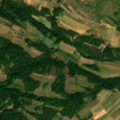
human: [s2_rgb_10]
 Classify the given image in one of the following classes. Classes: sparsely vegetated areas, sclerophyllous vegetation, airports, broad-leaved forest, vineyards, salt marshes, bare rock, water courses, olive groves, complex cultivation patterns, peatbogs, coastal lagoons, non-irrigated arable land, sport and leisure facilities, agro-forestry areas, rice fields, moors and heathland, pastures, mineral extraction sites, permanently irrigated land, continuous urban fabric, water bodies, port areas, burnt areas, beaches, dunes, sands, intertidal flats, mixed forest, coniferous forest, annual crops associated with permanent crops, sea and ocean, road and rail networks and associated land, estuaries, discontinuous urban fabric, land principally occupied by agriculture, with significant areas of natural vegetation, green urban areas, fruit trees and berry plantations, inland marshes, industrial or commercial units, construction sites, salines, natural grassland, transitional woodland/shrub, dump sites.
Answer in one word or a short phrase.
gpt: complex cultivation patterns, land principally occupied by agriculture, with significant areas of natural vegetation, broad-leaved forest